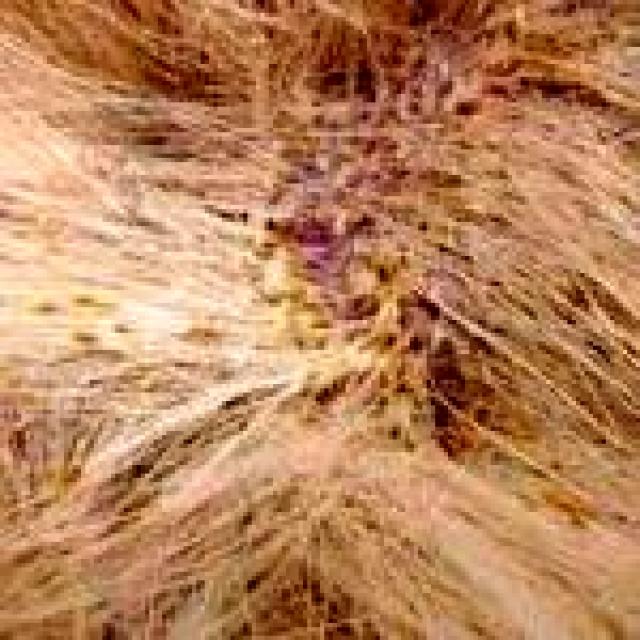
Canine fungal skin infection — characterized by alopecia, scaling, crusting, and circular lesions. Common agents include Malassezia and Candida species.